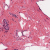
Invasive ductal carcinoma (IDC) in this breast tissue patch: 0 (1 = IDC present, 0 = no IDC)